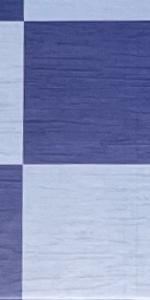
Label: Empty